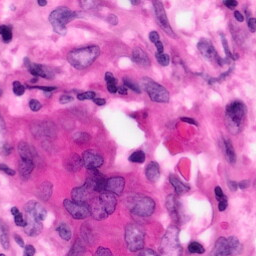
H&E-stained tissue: Pancreatic